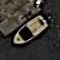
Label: civil